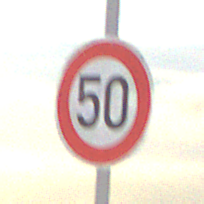
Verkehrszeichen: Geschwindigkeit50
Umgebung: Outdoor, Nature
Tageszeit: SunriseSunset
Wetter: PartlyCloudy
Licht: Natural
Jahreszeit: Summer
Kontrast: HighContrast